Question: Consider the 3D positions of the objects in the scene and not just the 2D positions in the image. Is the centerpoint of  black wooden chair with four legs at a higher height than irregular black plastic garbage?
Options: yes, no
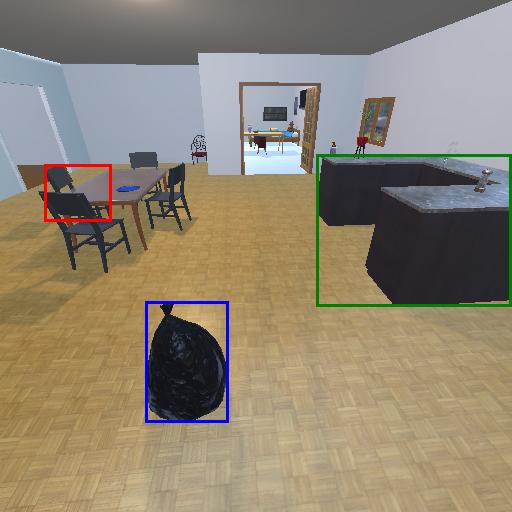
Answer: yes